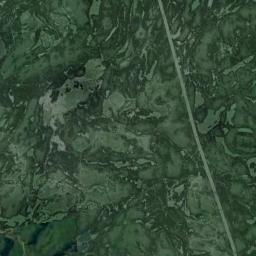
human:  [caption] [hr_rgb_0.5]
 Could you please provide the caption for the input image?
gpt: There are many different areas of water surrounded by wetlands .

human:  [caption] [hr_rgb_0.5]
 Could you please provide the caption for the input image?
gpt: One third of this wetland is lake .

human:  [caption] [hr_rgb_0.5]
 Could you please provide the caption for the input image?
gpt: There is a large green area in a lake in a wetland, There are lush green plants on the green area  , and a winding road on the land .

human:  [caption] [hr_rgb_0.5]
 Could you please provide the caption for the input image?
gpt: The wetland consists of green plants and water .

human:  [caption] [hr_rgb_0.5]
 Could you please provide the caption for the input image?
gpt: There are many green areas and some water areas on the wetland .